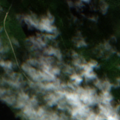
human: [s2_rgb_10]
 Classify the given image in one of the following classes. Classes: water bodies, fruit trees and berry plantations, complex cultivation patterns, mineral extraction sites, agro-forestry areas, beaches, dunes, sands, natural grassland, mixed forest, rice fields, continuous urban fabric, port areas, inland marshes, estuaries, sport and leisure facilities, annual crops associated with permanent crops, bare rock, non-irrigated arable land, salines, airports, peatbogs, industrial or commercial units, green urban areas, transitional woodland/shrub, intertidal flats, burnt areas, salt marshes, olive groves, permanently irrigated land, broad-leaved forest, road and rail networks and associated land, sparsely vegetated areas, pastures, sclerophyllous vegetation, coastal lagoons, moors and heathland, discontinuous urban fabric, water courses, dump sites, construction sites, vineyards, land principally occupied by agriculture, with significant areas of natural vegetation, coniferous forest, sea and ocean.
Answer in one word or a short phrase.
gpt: coniferous forest, mixed forest, water bodies